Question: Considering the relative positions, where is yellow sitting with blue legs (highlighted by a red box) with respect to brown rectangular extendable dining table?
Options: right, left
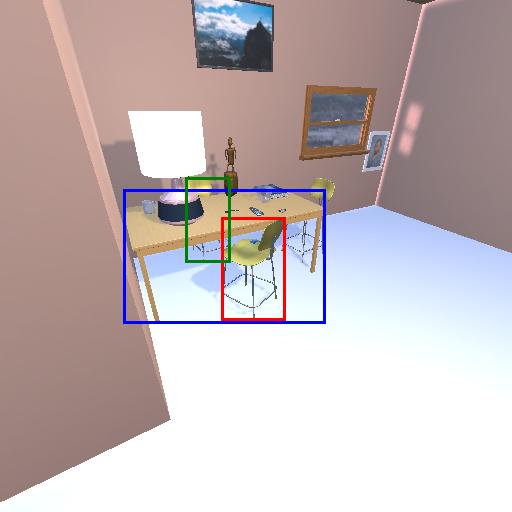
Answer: right